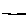
Label: line